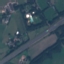
Land use / land cover: Highway